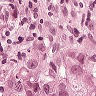
Metastatic tissue present: yes